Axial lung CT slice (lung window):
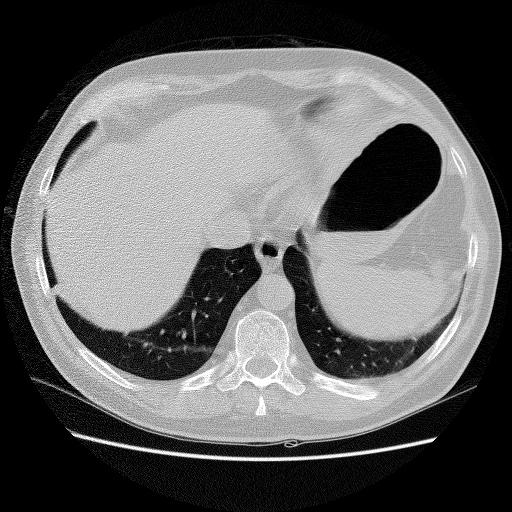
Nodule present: no